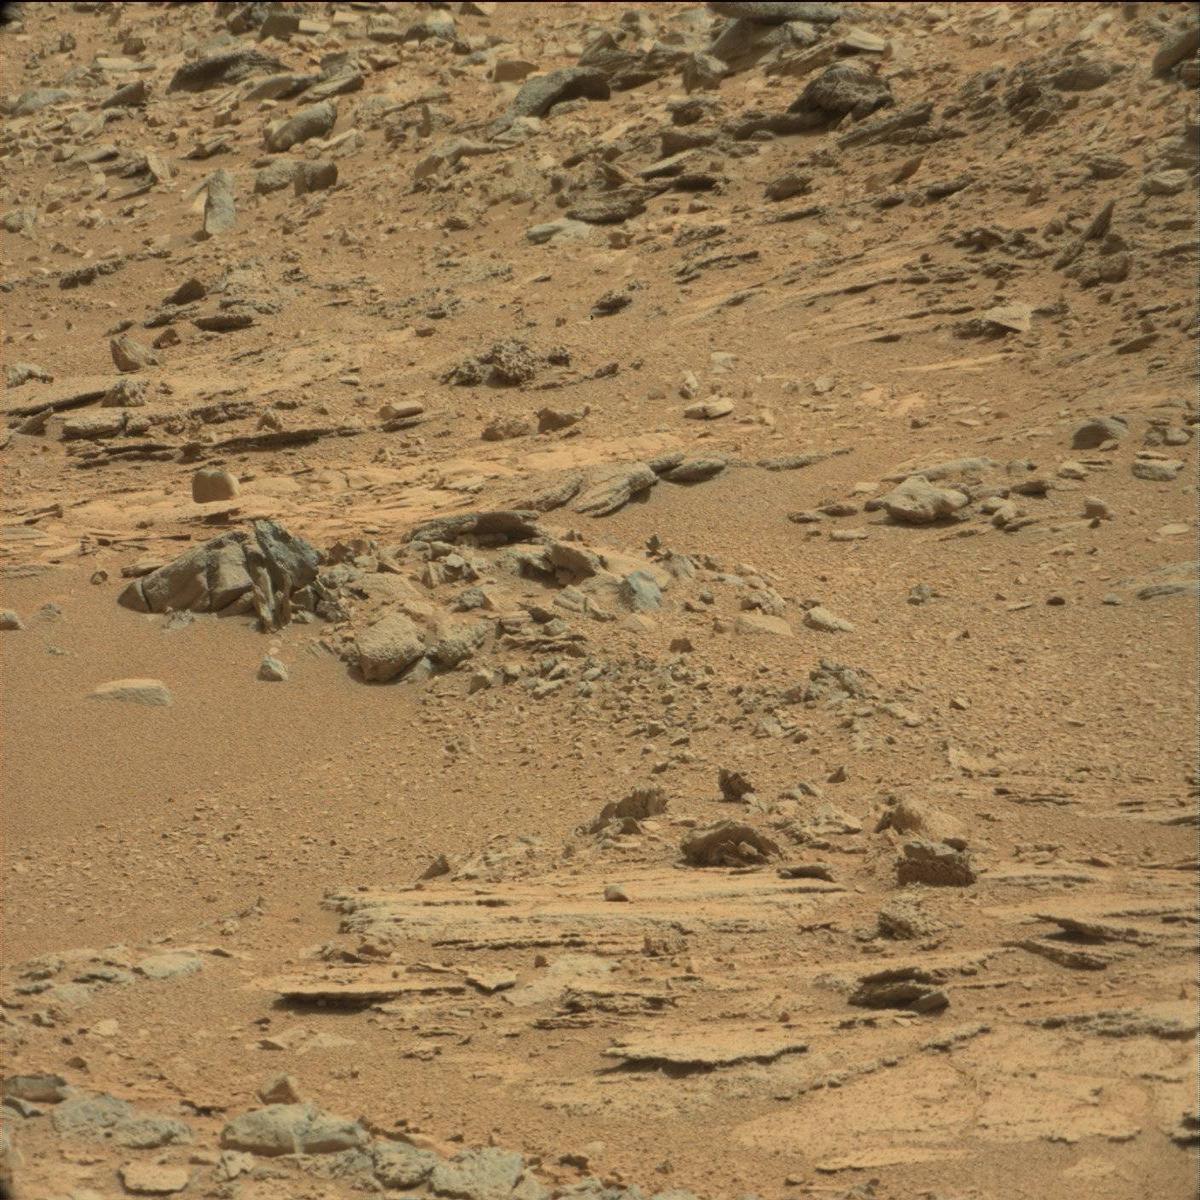
Terrain classes present: Bedrock, Rock, Sand / Soil